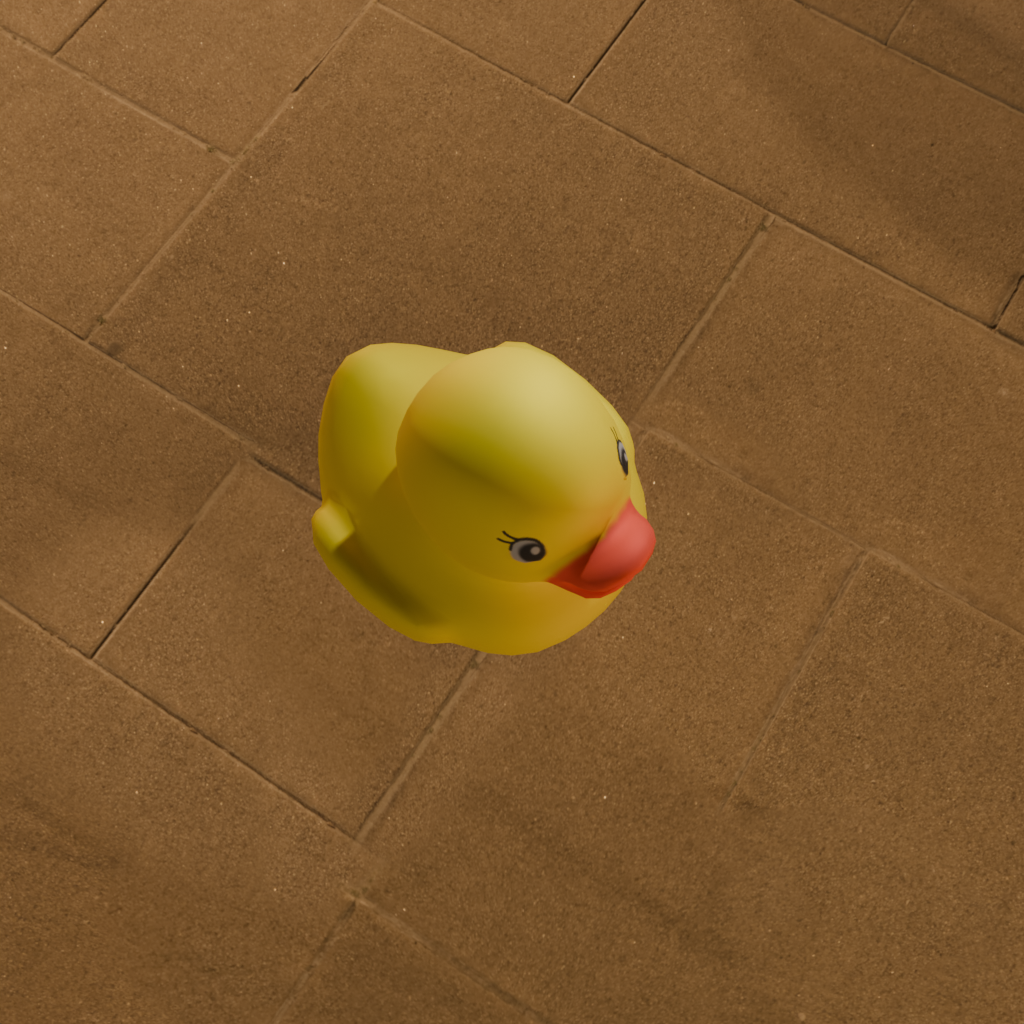
an image of a yellow rubber duck seen from <front_right_top> in a coastal promenade at night illuminated with streetlights and ocean view.